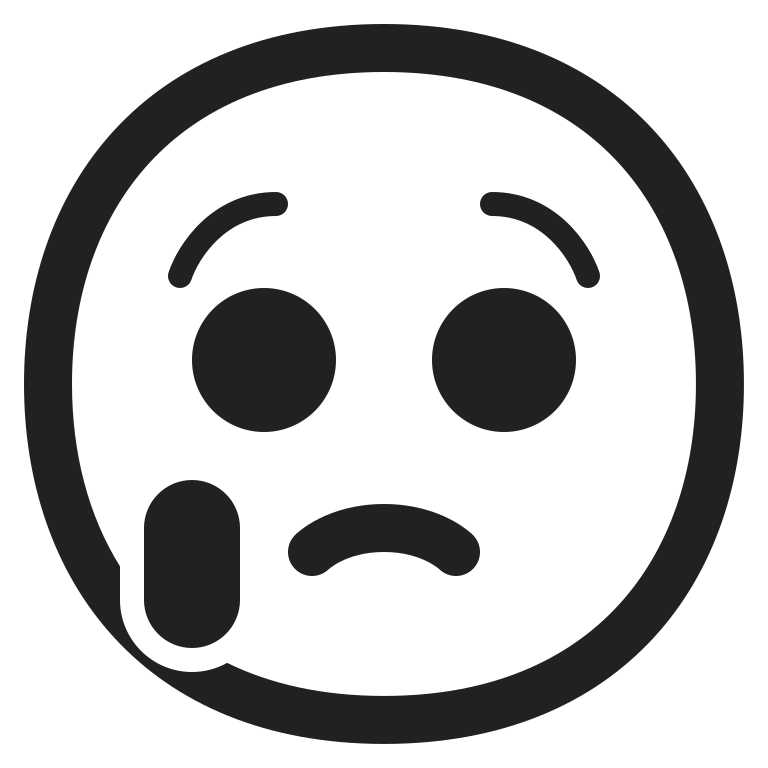
crying face high contrast